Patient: sex M, age 61
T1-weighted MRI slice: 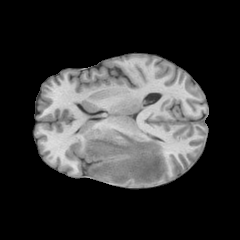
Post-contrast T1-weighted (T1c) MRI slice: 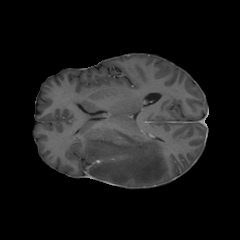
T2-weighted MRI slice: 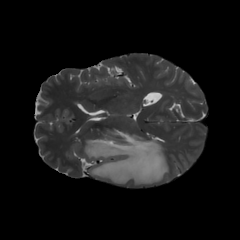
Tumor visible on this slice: yes
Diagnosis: Glioblastoma, IDH-wildtype
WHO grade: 4